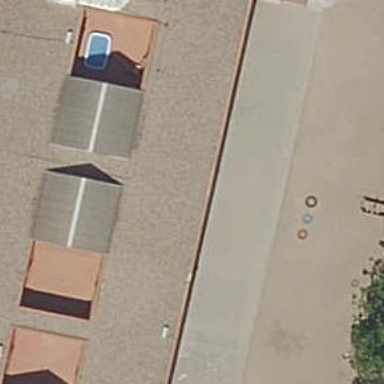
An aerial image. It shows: Kindergarten.